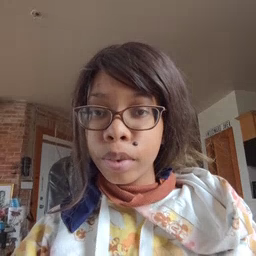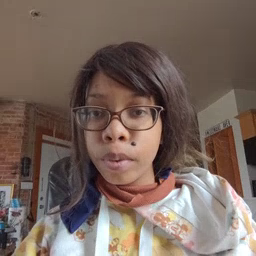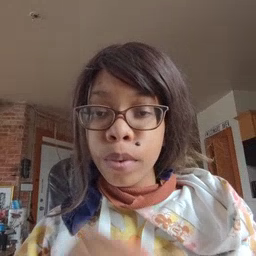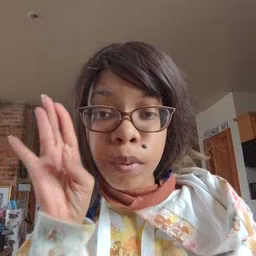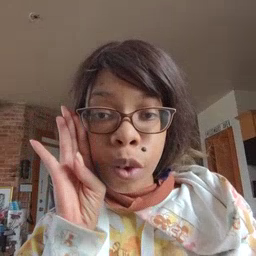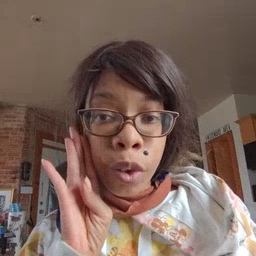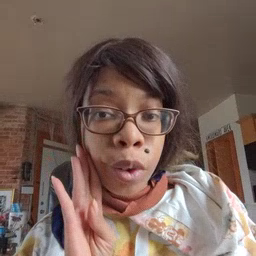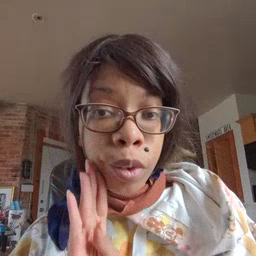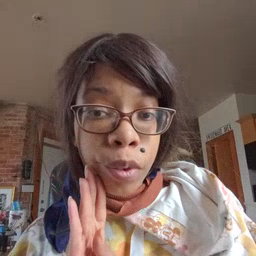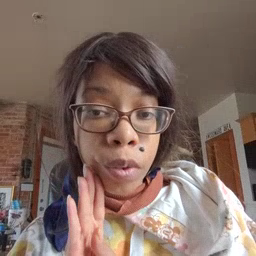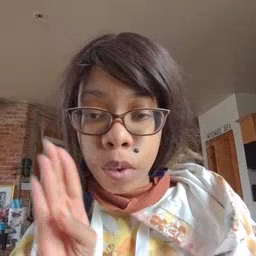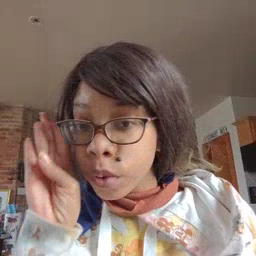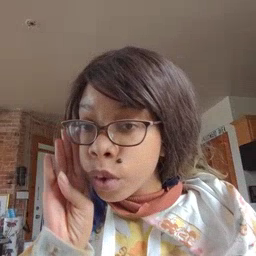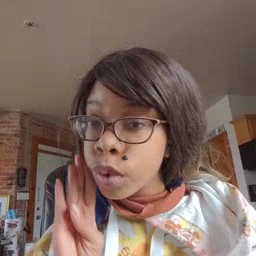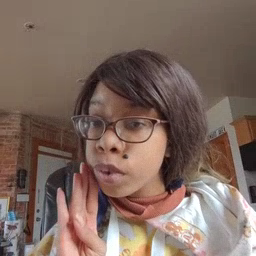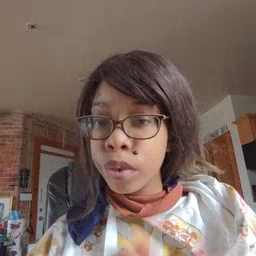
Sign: brown